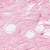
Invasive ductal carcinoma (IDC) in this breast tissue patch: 0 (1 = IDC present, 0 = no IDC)